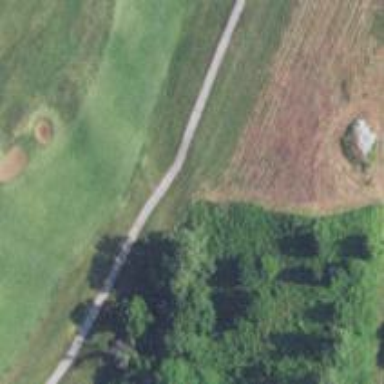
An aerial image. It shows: Path designed for golf carts.